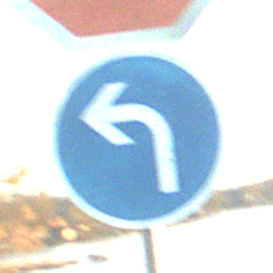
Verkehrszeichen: VorgeschriebeneFahrtrichtungLinks
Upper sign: Stop
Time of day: SunriseSunset
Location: Outdoor (RoadRail)
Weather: PartlyCloudy
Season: NotSpecified
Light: Natural